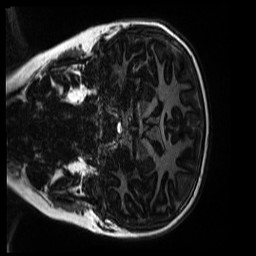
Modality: MP2RAGE
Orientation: coronal
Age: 10
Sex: female
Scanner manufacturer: siemens
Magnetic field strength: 3 T
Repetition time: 4 s
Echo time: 0.00303 s